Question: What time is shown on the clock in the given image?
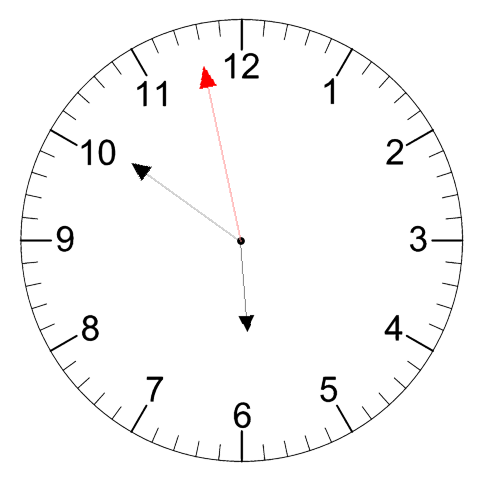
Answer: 05:50:58